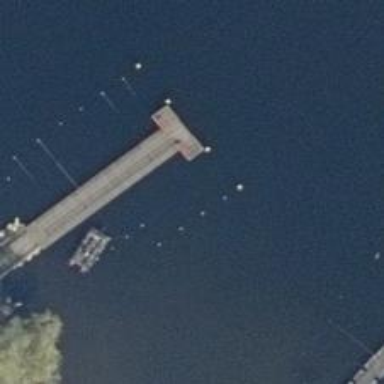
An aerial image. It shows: Pier designed for mooring cruise ships.